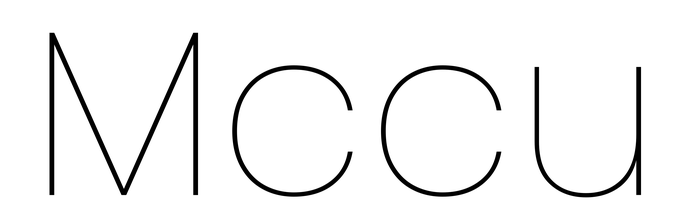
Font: Poppins-Thin